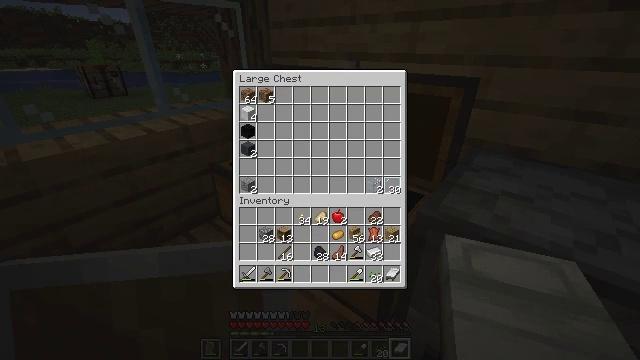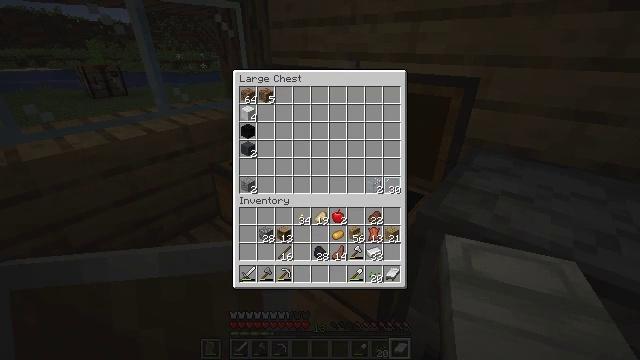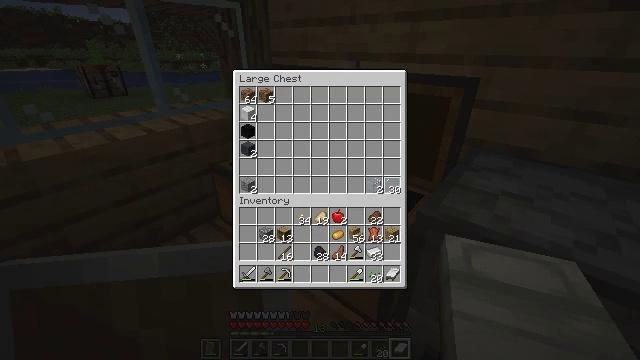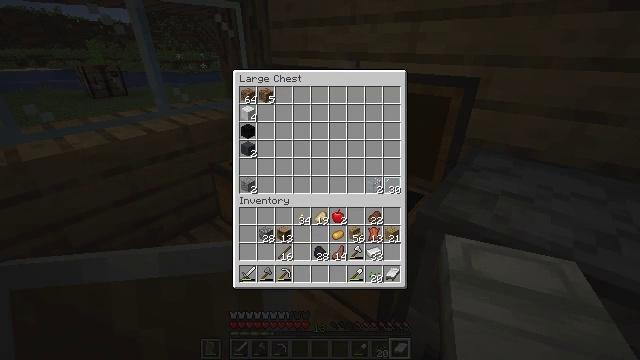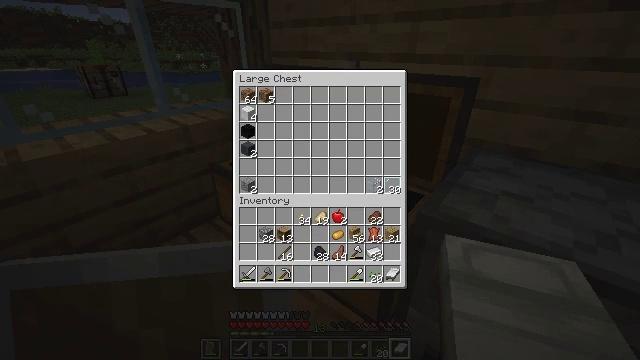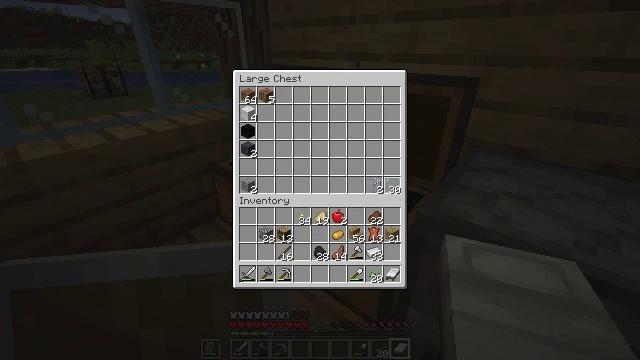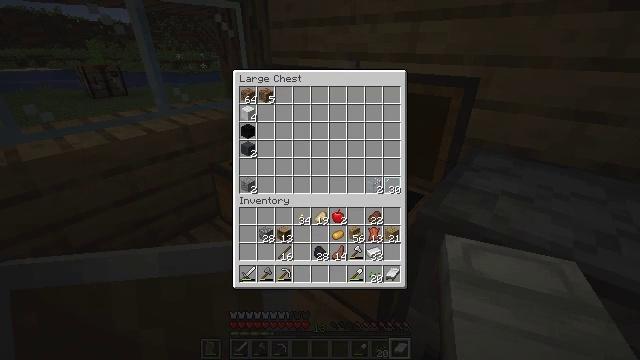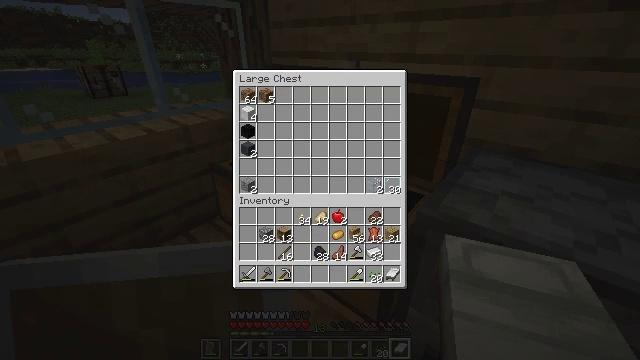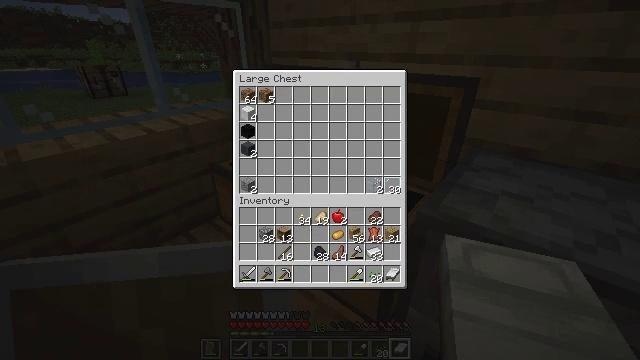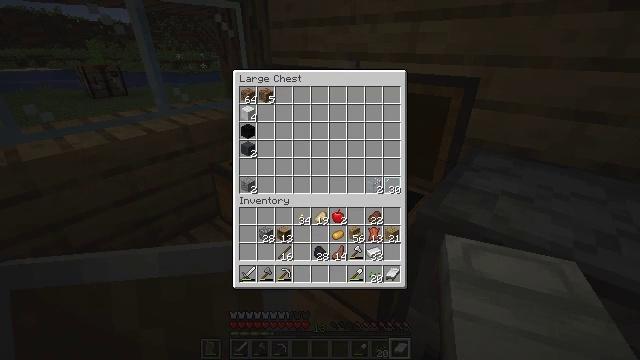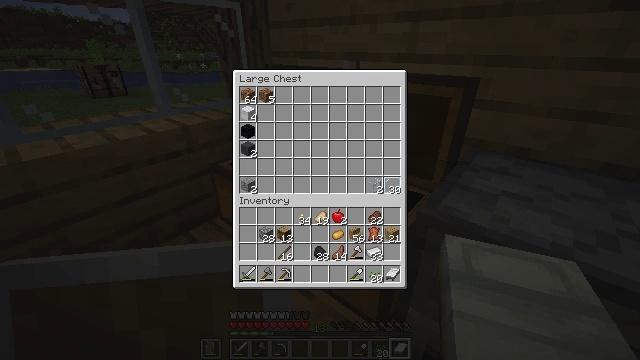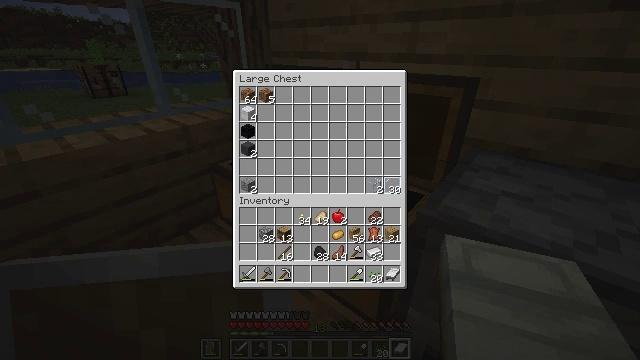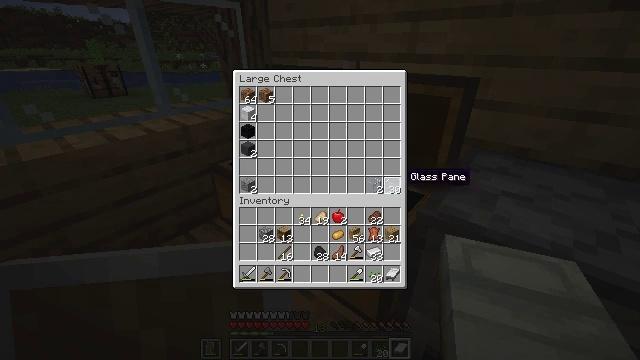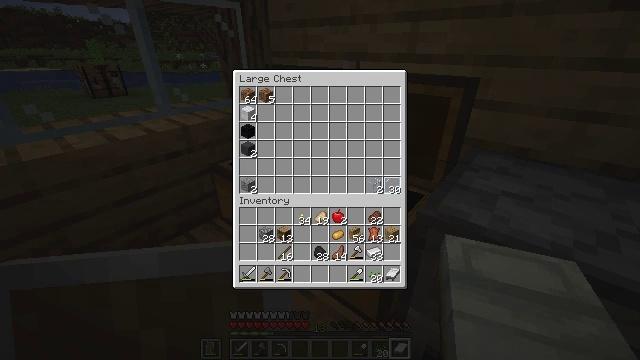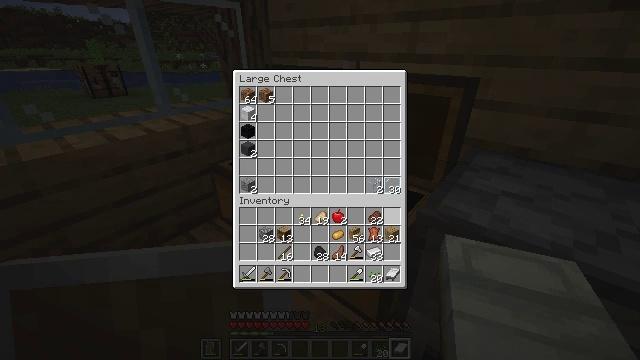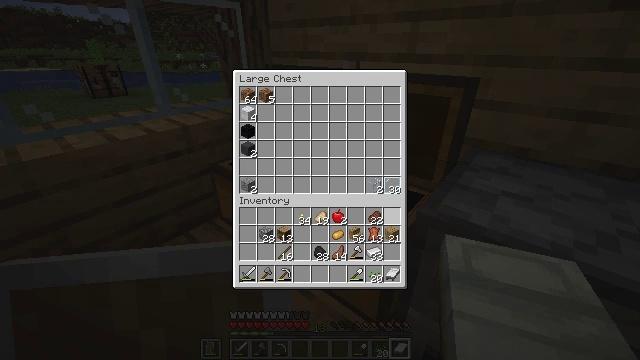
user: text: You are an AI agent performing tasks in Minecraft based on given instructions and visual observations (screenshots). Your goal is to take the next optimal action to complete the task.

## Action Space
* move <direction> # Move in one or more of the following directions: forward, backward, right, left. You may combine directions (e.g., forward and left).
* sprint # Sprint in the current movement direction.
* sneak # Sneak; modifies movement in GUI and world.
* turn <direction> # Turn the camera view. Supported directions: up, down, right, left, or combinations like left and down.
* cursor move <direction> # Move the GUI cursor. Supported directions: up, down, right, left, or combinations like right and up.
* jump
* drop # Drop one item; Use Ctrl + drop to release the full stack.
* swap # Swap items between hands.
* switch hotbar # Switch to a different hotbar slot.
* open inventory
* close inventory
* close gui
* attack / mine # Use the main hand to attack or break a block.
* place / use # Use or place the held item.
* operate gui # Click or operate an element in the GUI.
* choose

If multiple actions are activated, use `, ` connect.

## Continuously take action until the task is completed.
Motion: motion action
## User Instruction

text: Form an iron hoe with ingredients on the crafting table.
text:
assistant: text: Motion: no_op
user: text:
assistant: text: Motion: no_op
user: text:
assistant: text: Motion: no_op
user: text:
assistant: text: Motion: no_op
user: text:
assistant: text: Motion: no_op
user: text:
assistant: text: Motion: no_op
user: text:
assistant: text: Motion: no_op
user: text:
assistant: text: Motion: no_op
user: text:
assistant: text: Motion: no_op
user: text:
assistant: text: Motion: no_op
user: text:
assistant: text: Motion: cursor move left
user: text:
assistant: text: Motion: cursor move down
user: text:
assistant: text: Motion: cursor move left and down
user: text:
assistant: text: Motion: no_op
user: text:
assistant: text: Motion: no_op
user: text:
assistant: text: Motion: no_op
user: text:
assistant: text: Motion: no_op
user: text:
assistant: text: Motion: no_op
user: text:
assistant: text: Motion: no_op
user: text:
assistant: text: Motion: no_op
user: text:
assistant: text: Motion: no_op
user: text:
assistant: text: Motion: no_op
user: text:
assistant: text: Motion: no_op
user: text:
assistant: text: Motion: no_op
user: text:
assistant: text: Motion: cursor move down
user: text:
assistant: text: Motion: cursor move left and down
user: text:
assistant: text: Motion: cursor move down
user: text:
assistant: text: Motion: no_op
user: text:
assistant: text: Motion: no_op
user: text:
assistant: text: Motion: no_op